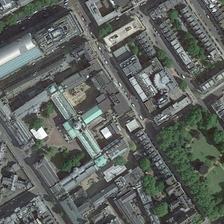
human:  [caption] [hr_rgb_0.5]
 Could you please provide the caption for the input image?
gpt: the school built a lot of tall building .

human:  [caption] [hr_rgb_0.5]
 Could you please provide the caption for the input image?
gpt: a lot of cars parked around the road .

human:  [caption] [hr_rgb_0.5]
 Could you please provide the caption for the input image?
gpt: a lot of cars parked around the road .

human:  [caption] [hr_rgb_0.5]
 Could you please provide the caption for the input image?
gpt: the school built a lot of tall building .

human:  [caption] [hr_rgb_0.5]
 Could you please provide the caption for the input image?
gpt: the school built a lot of tall building .